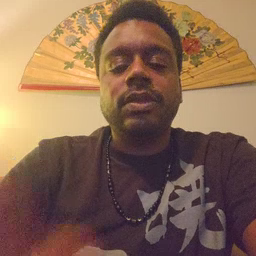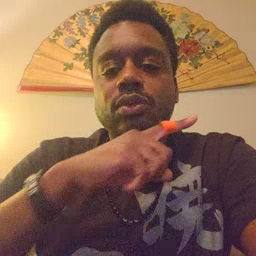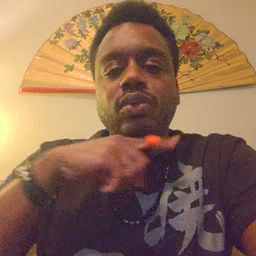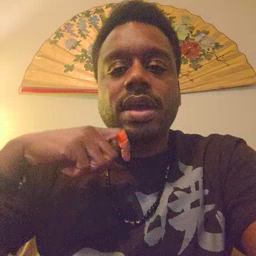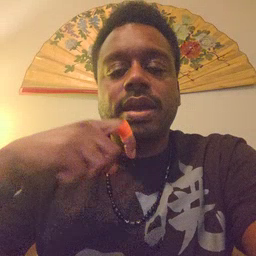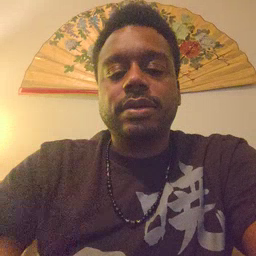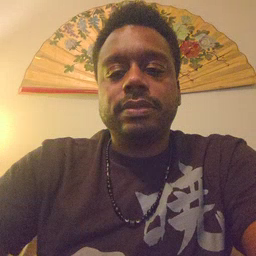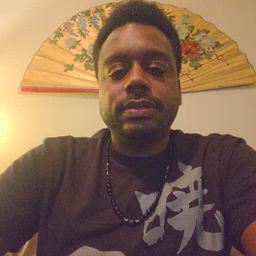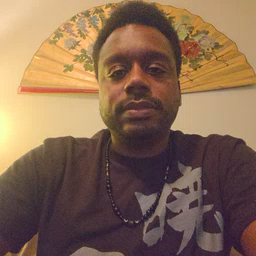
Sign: dry